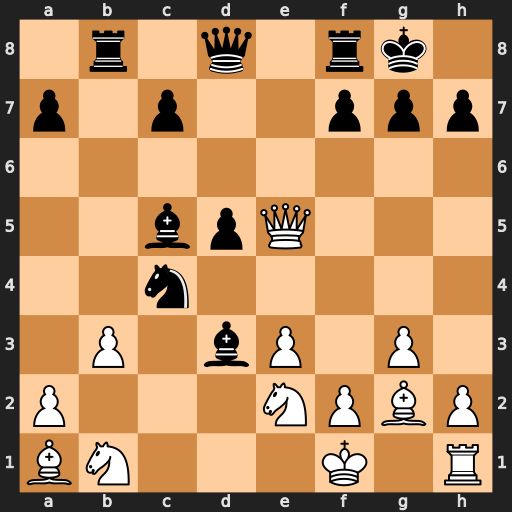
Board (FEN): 1r1q1rk1/p1p2ppp/8/2bpQ3/2n5/1P1bP1P1/P3NPBP/BN3K1R
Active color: w
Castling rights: -
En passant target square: -
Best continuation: Qxg7#